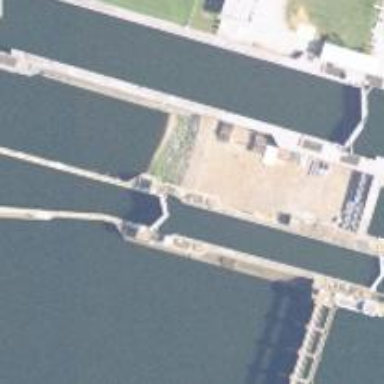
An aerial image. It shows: Lock gate on waterway.